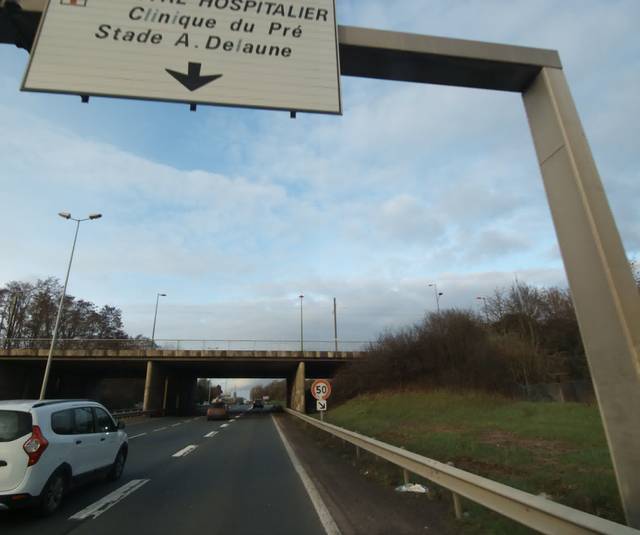
Region: France
Coordinates: 48.019, 0.1701